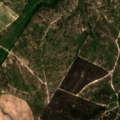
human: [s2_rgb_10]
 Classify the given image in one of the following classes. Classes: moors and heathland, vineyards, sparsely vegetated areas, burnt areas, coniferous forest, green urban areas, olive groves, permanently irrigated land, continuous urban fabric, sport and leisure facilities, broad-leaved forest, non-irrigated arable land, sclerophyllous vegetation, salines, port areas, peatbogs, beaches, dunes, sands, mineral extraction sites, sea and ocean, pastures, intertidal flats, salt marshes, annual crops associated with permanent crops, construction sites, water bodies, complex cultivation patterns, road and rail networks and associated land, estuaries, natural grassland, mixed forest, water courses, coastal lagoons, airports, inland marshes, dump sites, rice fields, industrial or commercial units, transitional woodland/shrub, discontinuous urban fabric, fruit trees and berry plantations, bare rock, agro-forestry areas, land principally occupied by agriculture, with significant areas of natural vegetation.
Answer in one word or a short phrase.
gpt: continuous urban fabric